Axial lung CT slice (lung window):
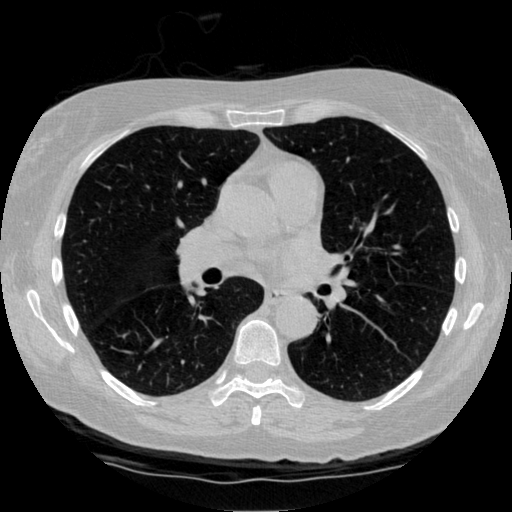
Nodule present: no